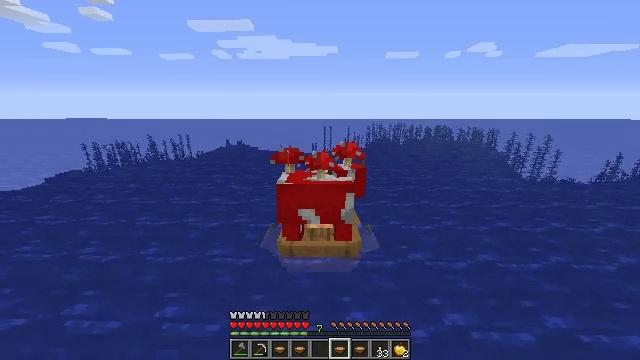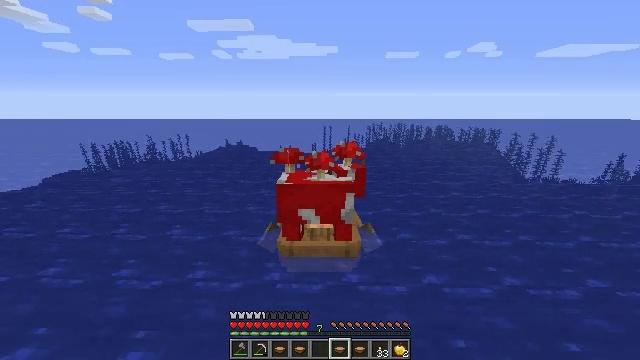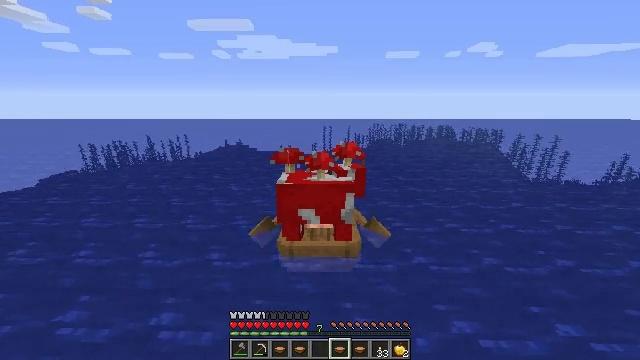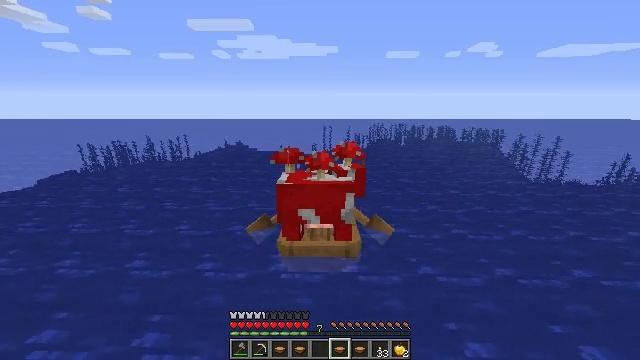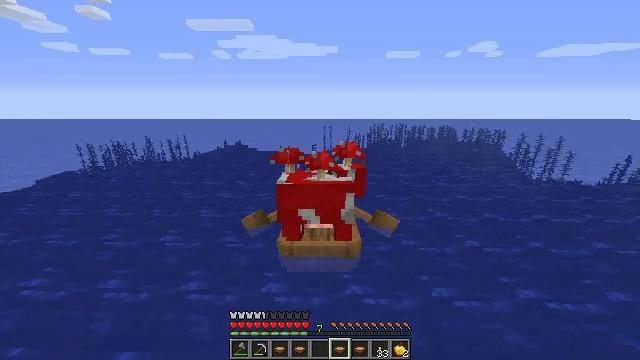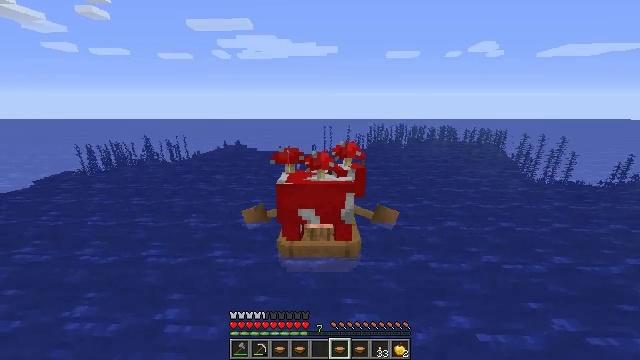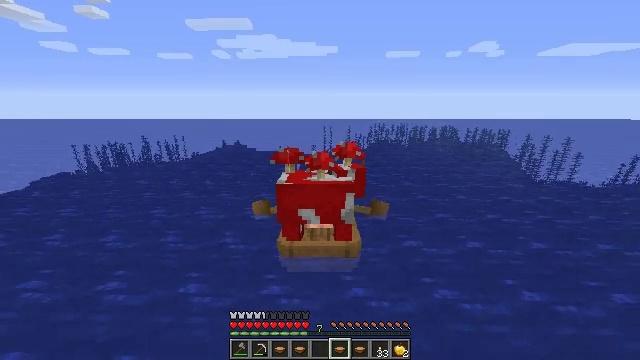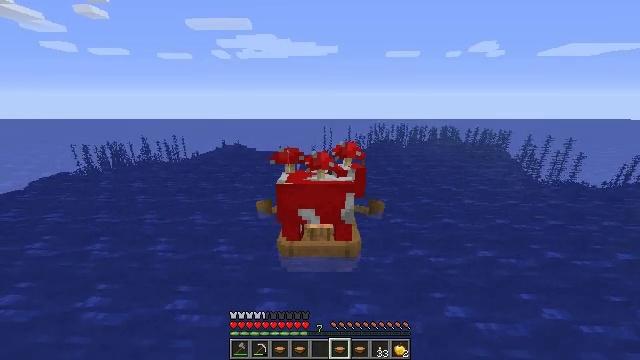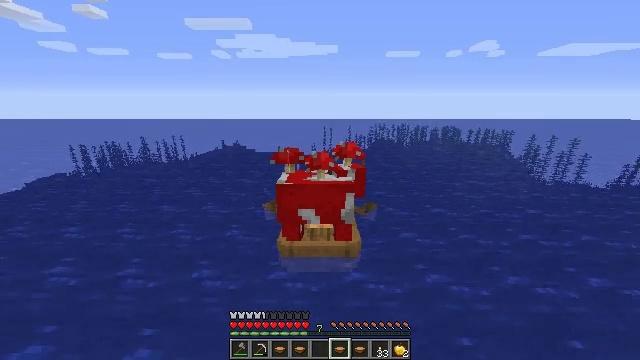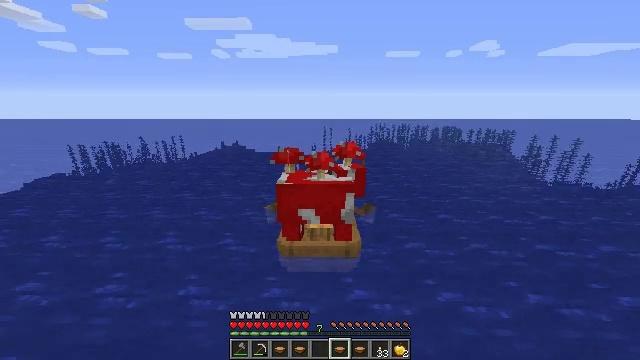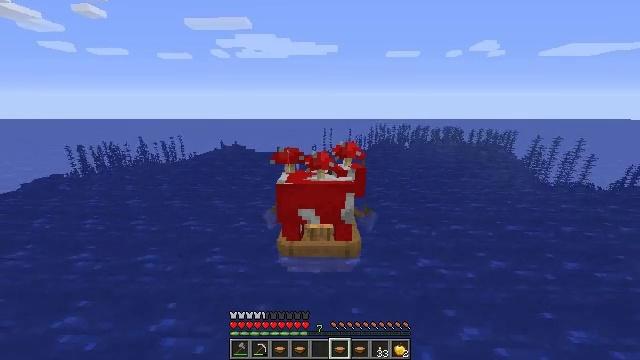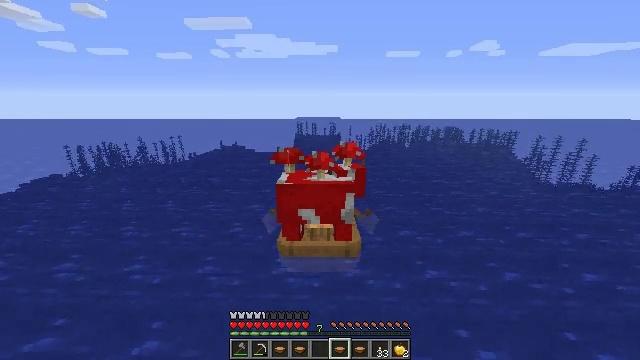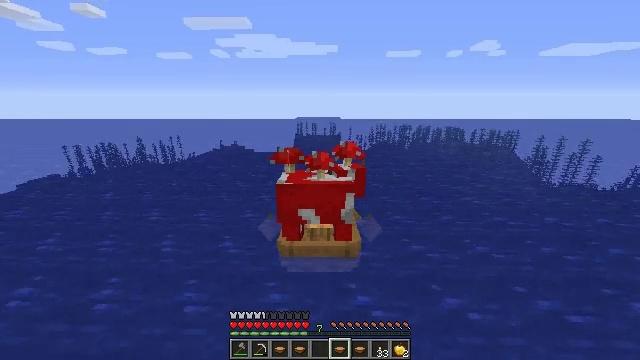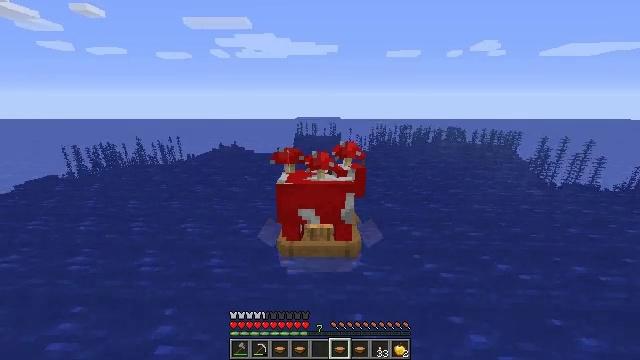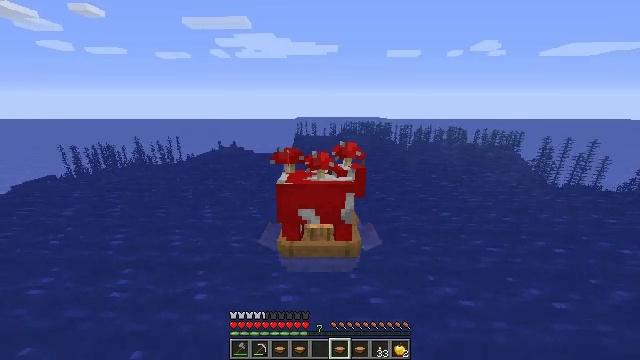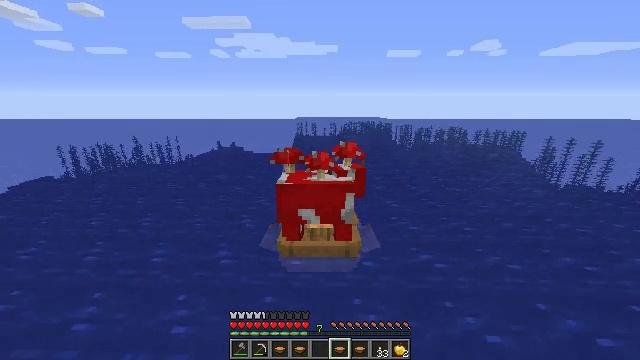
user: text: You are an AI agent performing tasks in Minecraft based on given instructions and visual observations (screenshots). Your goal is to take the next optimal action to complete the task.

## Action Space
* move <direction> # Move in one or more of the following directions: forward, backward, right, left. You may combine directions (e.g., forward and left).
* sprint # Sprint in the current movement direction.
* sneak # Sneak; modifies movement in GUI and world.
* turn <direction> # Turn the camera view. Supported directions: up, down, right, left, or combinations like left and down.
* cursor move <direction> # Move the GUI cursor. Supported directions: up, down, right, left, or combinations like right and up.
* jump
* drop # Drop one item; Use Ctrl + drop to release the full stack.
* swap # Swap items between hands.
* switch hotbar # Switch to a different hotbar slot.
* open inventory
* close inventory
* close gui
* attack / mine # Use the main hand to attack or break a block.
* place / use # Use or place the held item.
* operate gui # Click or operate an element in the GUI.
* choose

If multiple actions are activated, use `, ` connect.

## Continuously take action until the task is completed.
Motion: motion action
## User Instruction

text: Remove a mushroom stew from the inventory.
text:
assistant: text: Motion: move forward
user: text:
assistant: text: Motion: move forward
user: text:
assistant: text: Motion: move forward
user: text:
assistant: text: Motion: move forward
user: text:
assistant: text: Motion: move forward
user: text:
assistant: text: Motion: move forward
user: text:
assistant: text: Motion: move forward
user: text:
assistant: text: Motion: move forward
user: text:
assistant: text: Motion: move forward
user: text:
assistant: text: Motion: move forward
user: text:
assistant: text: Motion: move forward
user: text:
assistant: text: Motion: move forward
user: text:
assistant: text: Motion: move forward
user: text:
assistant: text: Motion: move forward
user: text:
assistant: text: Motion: move forward, sprint
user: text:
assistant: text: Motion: move forward, sprint
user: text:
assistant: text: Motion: move forward, sprint
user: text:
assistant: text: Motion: move forward, sprint
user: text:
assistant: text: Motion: move forward, sprint
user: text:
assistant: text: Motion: move forward, sprint
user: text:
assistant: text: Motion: move forward, sprint
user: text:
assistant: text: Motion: move forward, sprint
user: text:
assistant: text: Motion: move forward, sprint
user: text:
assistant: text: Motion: move forward, sprint
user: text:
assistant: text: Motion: move forward, sprint
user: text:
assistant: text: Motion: move forward, sprint
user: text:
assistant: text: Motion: move forward, sprint
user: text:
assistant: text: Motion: move forward, sprint
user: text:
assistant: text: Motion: move forward, sprint
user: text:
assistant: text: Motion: move forward, sprint